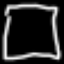
Label: square